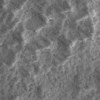
Label: not_dusty